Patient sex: M
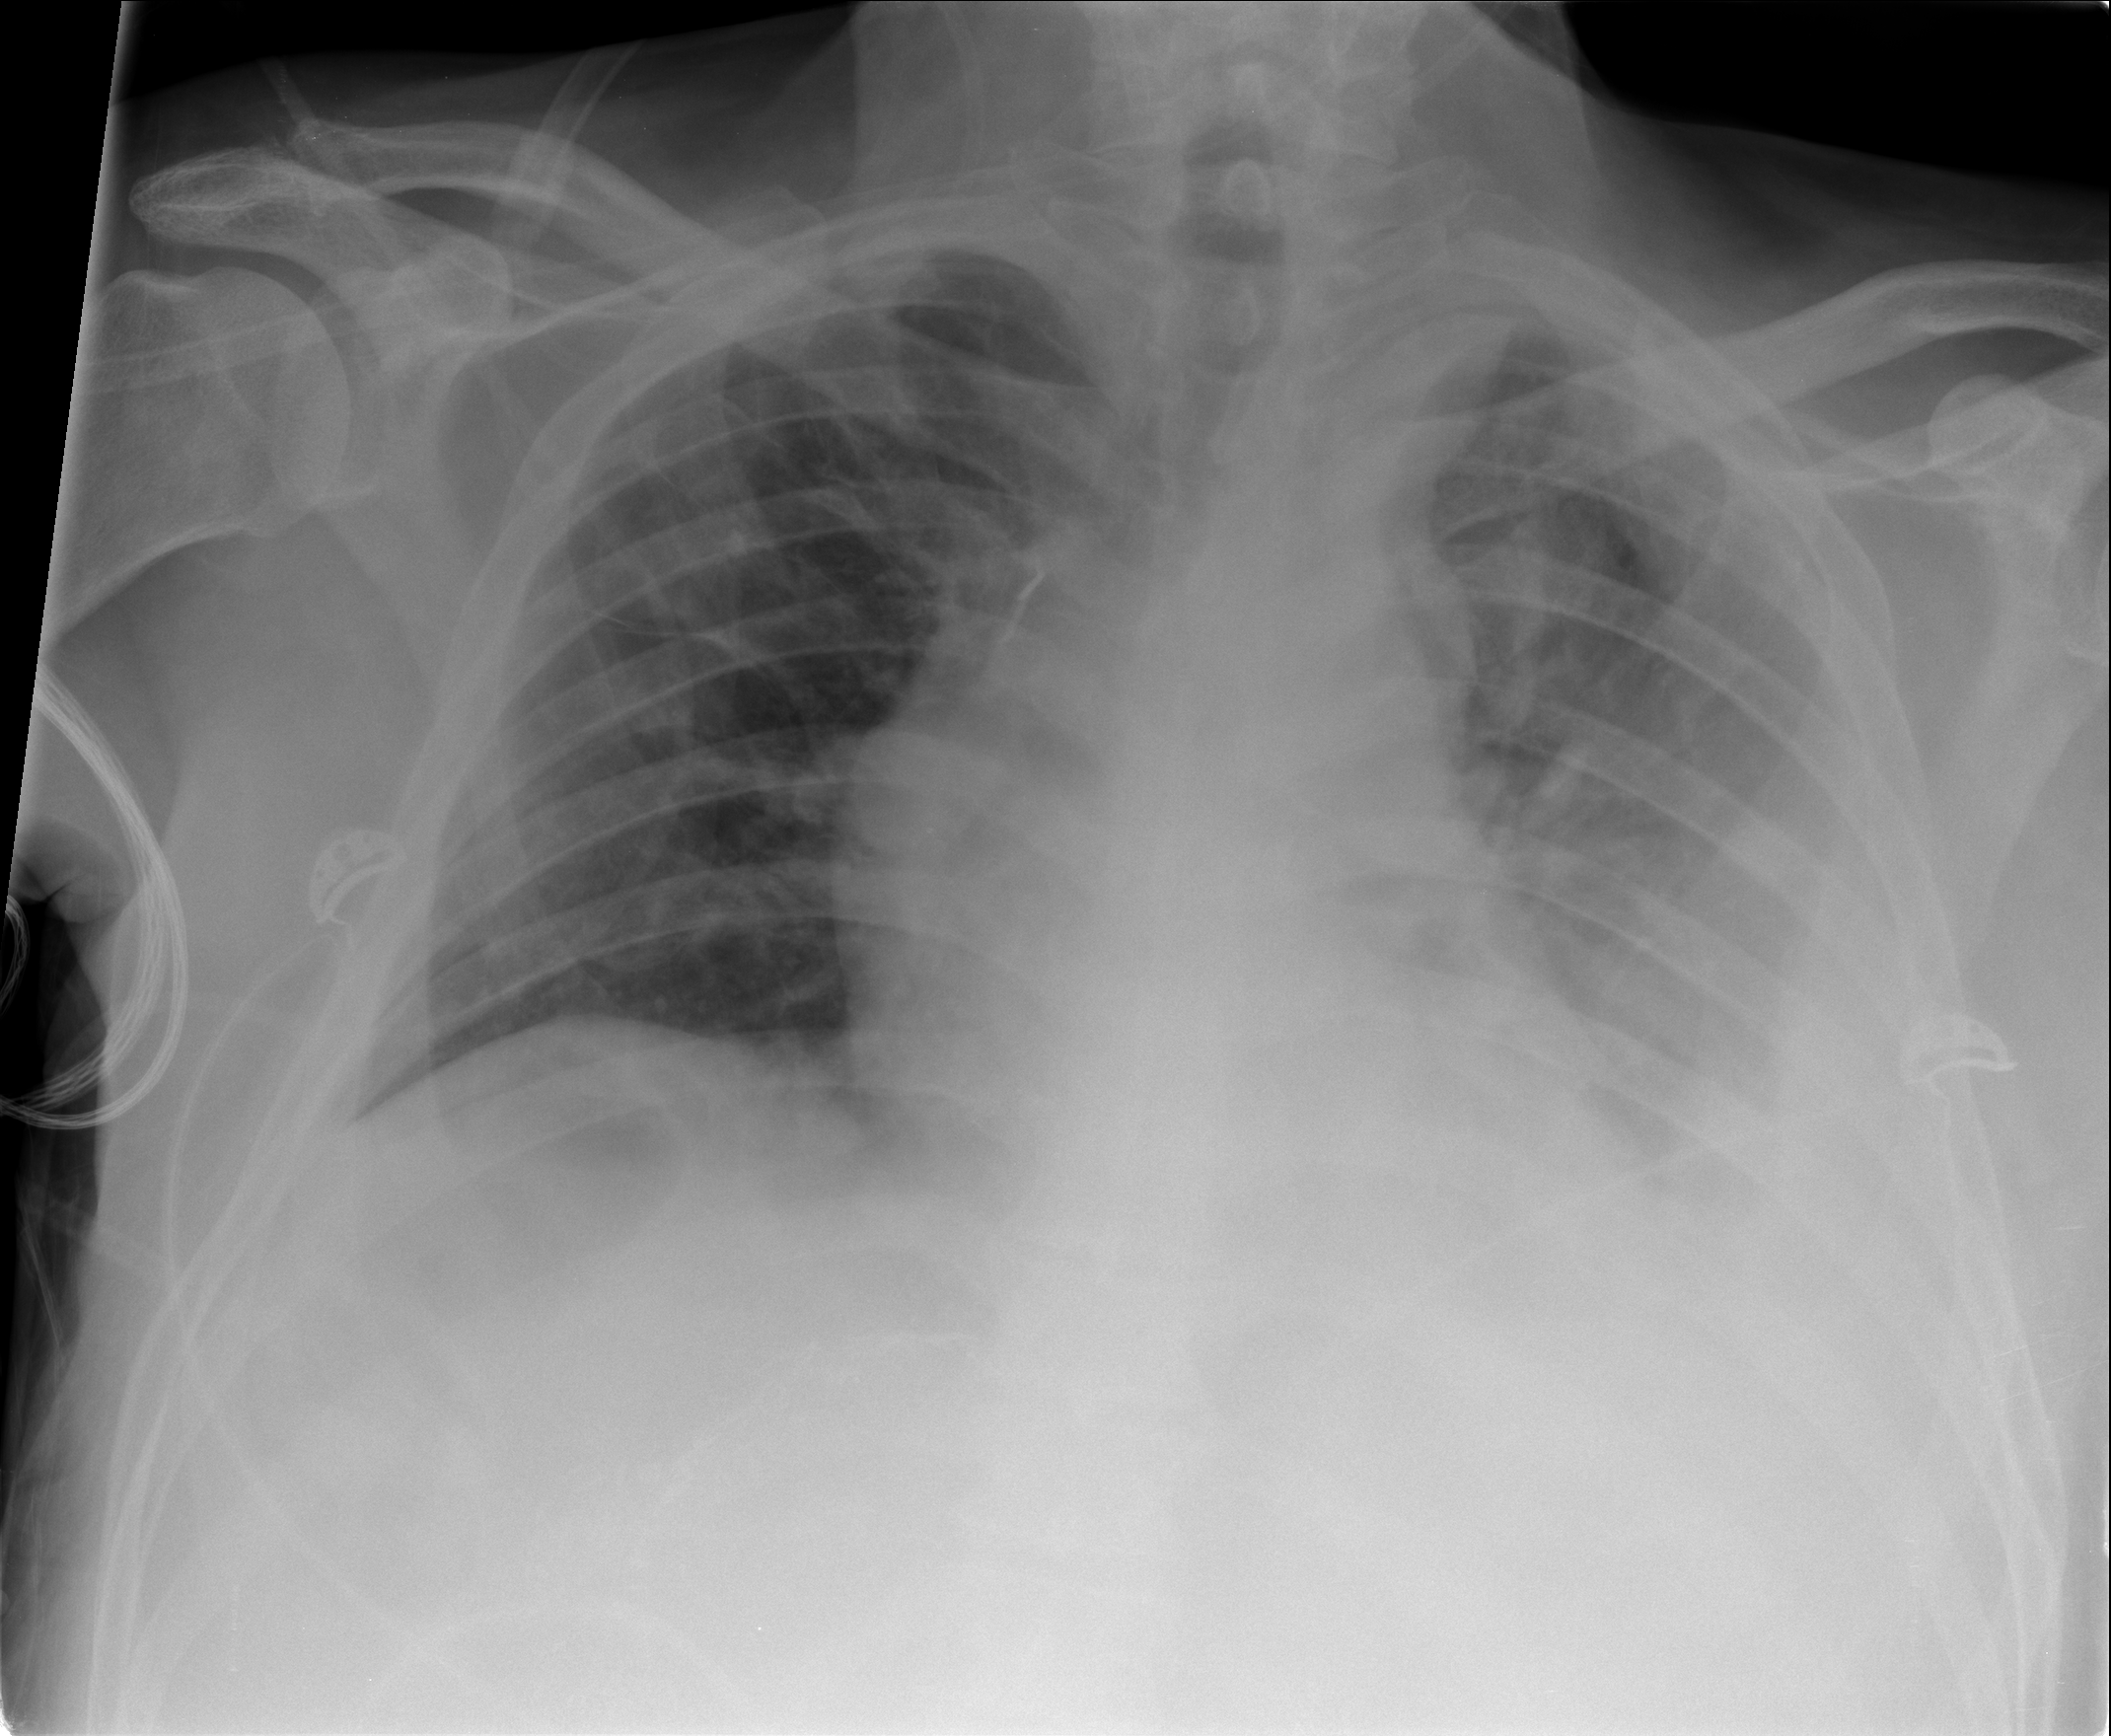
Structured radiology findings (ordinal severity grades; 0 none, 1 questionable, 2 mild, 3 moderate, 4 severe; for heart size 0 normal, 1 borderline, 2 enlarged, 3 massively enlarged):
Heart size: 1
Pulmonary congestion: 2
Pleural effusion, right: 0
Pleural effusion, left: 3
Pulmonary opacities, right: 0
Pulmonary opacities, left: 0
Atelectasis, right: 0
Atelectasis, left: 3